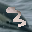
Label: 3